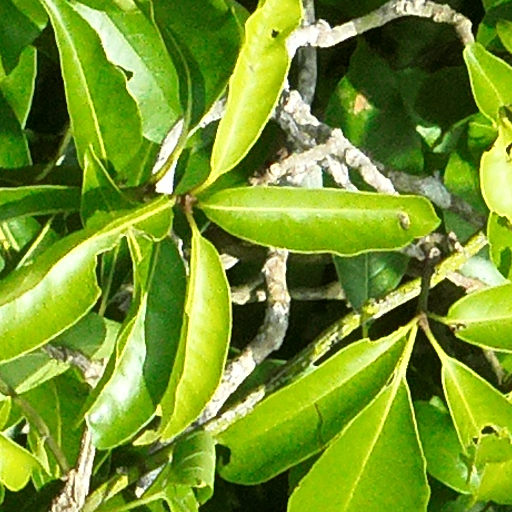
Species: Guapira myrtiflora
GBIF accepted scientific name: Guapira myrtiflora
Crown area (m\u00b2): 171.997